Question: Code to remove error in android studio

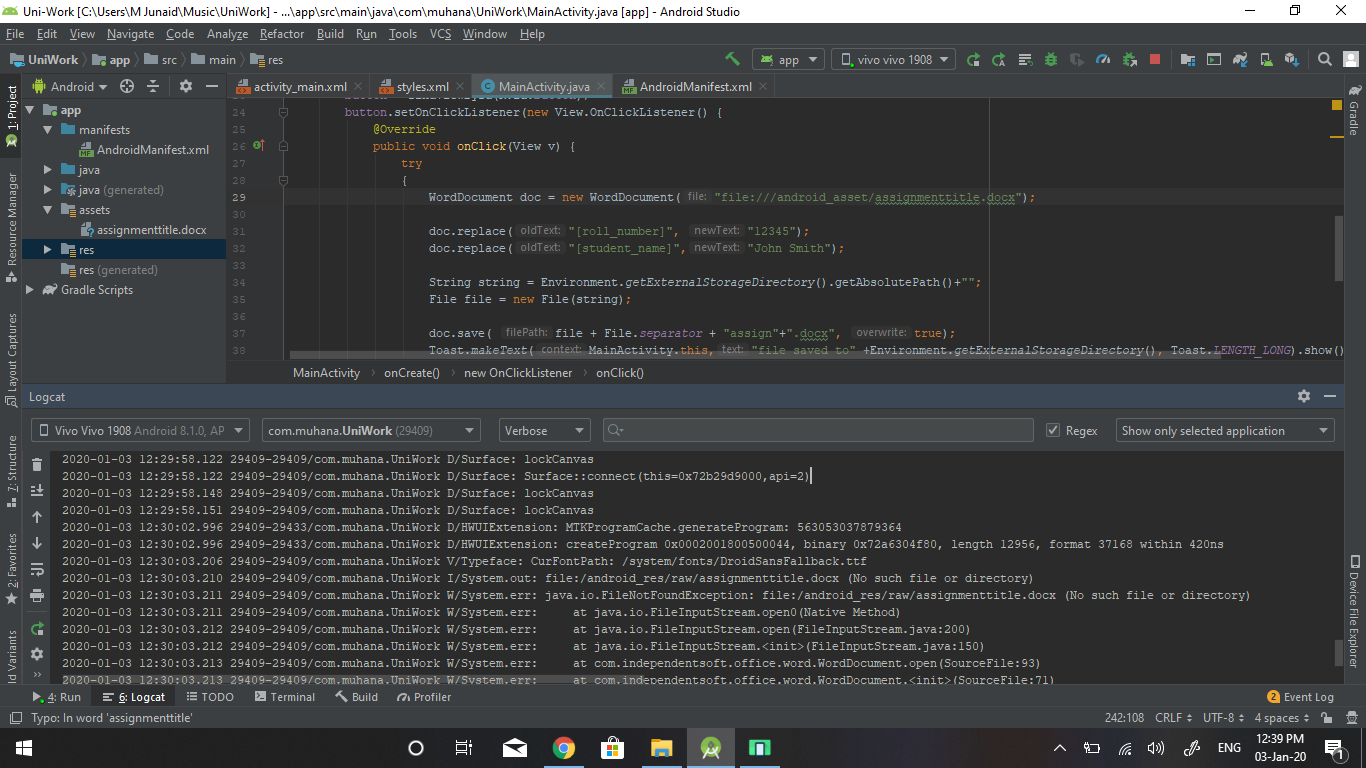
Answer: By your photo, you are using the wrong method.
You should place assignmenttitle.docx to should not to .
Since the file is within your application, you shouldn't use "file:///android_asset/assignmenttitle.docx".
This means the file path to Android Device storage, not the application's resource.
Instead, you should use like this!
'''
Uri uri= Uri.parse(ContentResolver.SCHEME_ANDROID_RESOURCE + "://" + context.getPackageName() +
"/raw/assignmenttitle.docx");
'''
or
'''
InputStream ins = context.get().getResources().openRawResource(R.raw.assignmenttitle.docx);
'''